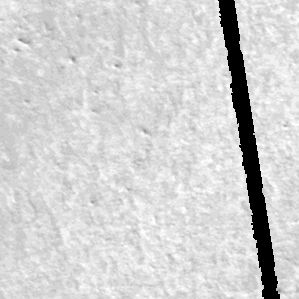
Label: frost